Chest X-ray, PA view. Patient: 52 years old, sex M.
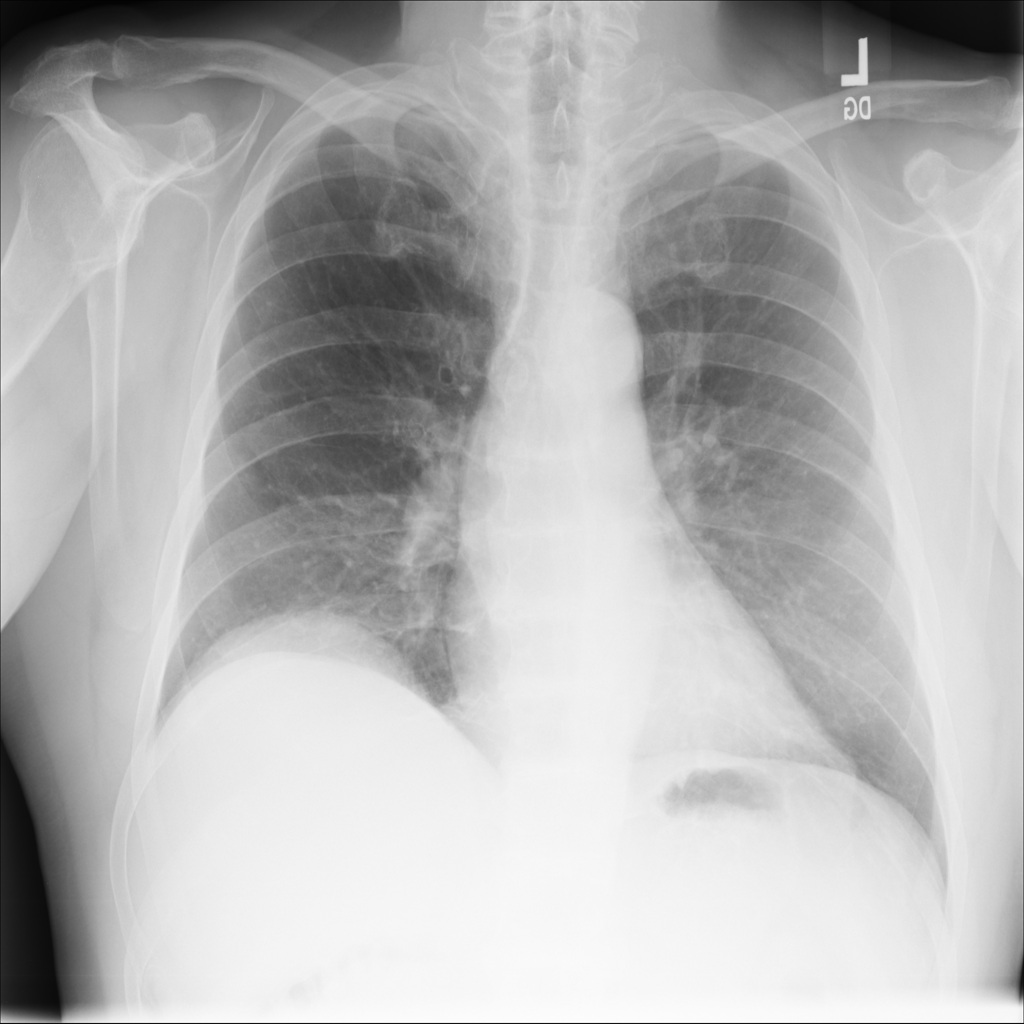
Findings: No Finding